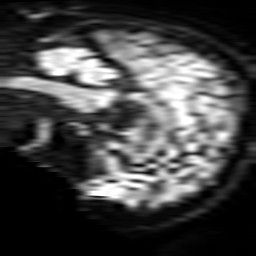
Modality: TRACE
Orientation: sagittal
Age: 70
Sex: male
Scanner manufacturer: philips
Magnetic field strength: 3 T
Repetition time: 4.057 s
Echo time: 0.05989 s